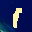
Label: 1